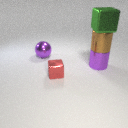
large purple metal sphere behind large purple metal cylinder